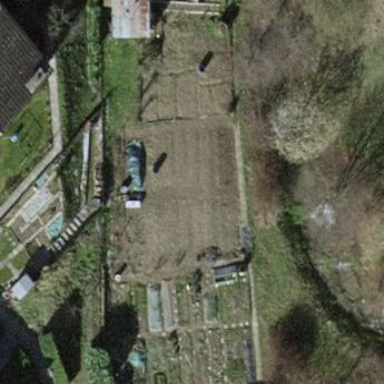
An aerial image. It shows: Area designated for allotments.